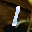
Label: 1